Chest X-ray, PA view. Patient: 44 years old, sex M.
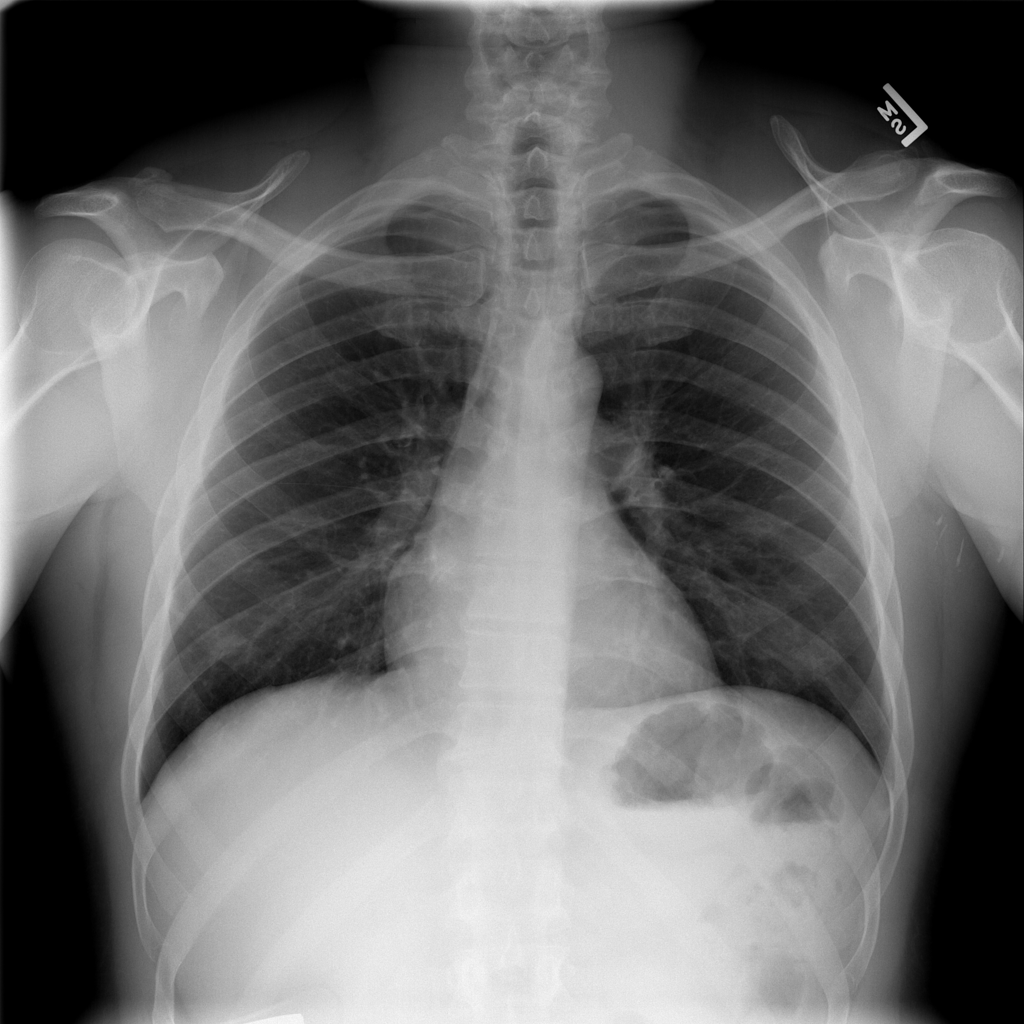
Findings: No Finding